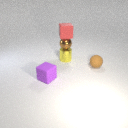
small brown rubber sphere in front of small yellow metal cylinder